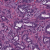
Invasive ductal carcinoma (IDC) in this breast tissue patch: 1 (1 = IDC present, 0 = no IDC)